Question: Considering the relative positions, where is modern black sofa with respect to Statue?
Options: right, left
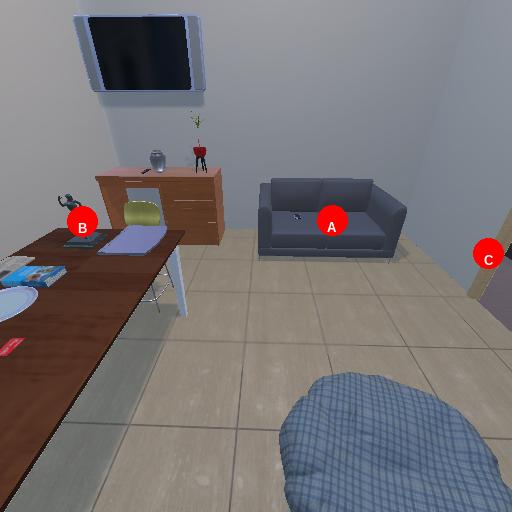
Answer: right